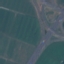
Label: Highway